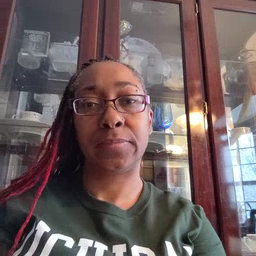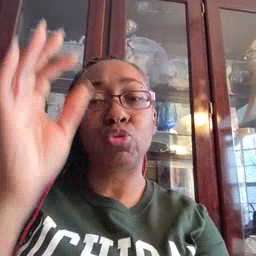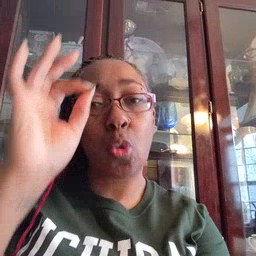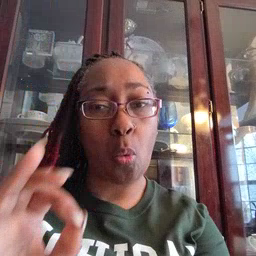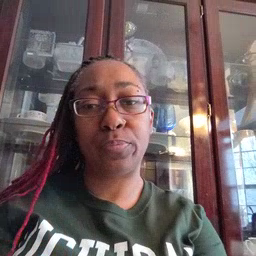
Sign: snow